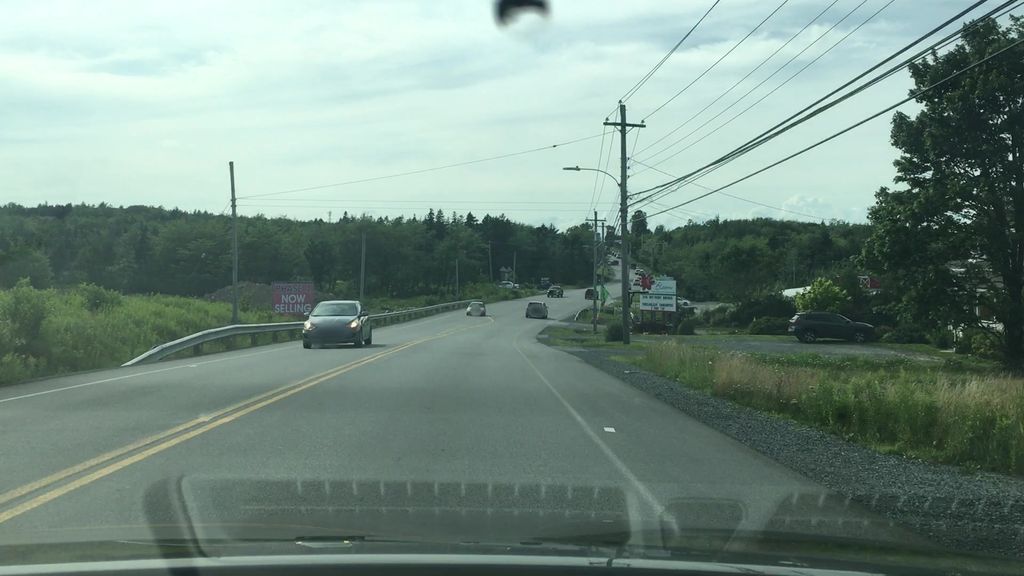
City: halifax